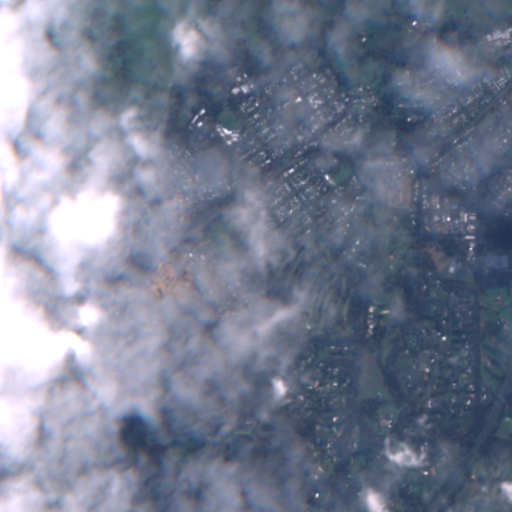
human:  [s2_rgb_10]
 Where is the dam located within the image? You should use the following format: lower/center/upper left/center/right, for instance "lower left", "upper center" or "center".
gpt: The dam is located in the lower center of the image.
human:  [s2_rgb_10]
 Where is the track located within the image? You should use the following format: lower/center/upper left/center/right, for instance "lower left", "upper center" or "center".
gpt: There is no track in the image.